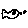
Label: fish